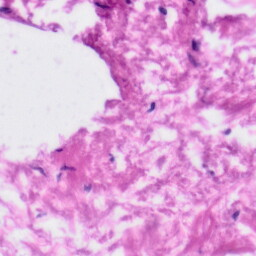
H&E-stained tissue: Tonsil